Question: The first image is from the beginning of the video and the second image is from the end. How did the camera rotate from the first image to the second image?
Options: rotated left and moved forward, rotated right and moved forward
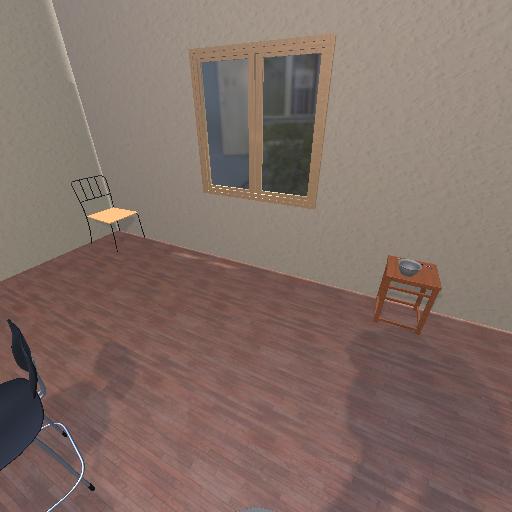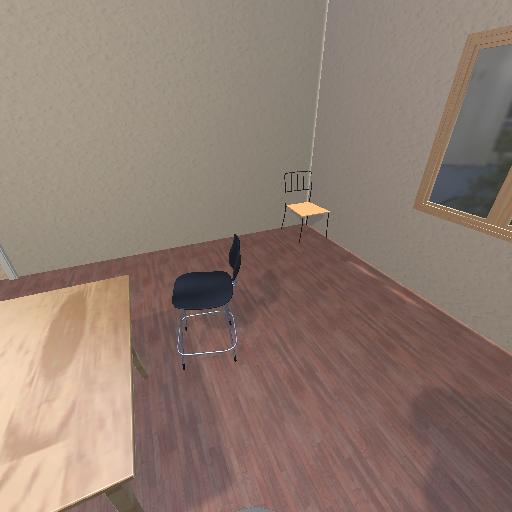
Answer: rotated left and moved forward